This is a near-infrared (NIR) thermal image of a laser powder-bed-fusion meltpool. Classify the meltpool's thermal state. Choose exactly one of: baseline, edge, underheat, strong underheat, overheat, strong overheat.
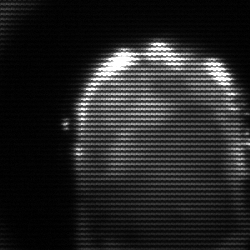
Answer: baseline